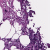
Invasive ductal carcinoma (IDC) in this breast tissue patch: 0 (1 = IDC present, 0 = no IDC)